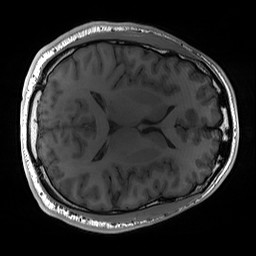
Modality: T1w
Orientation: axial
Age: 26
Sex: male